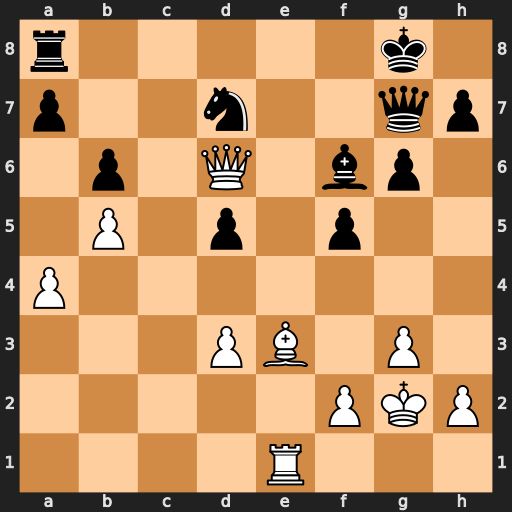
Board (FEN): r5k1/p2n2qp/1p1Q1bp1/1P1p1p2/P7/3PB1P1/5PKP/4R3
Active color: w
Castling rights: -
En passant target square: -
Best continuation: Qxd5+ Qf7 Qxa8+